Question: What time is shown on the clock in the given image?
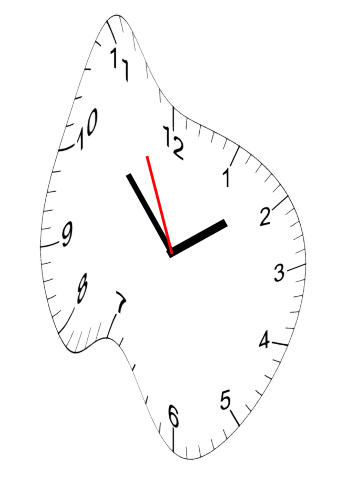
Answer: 01:52:56